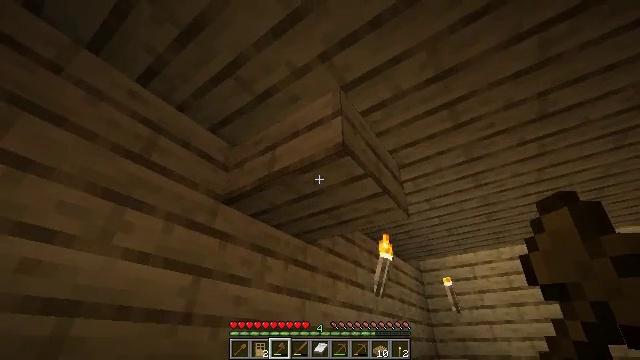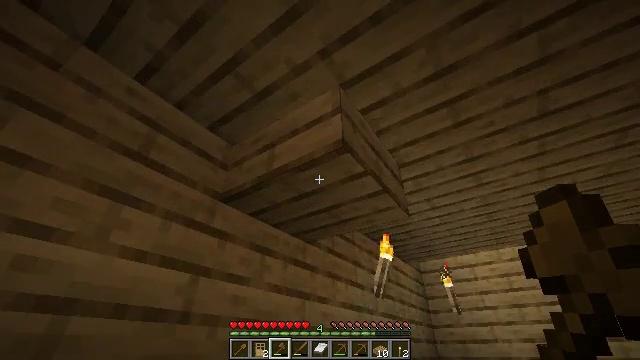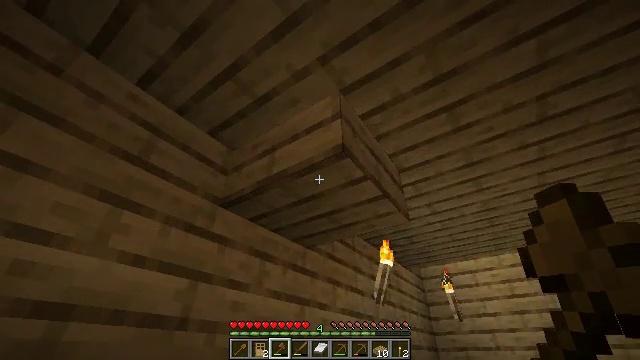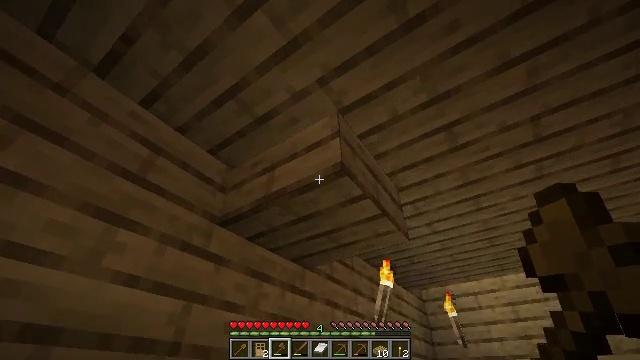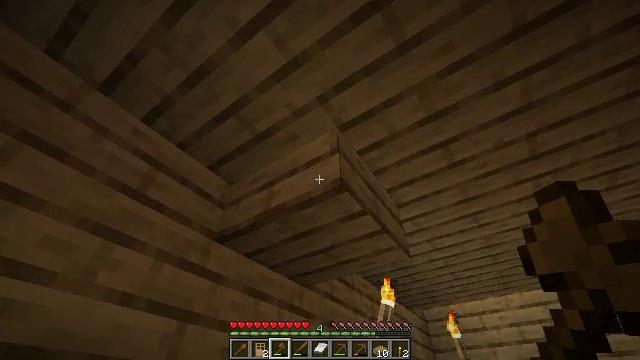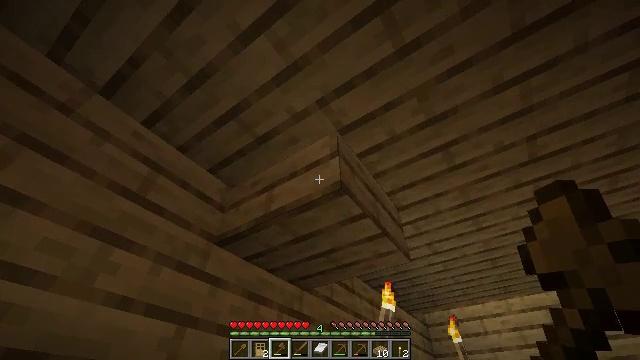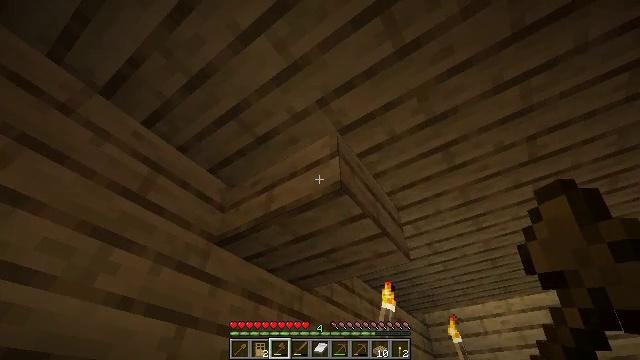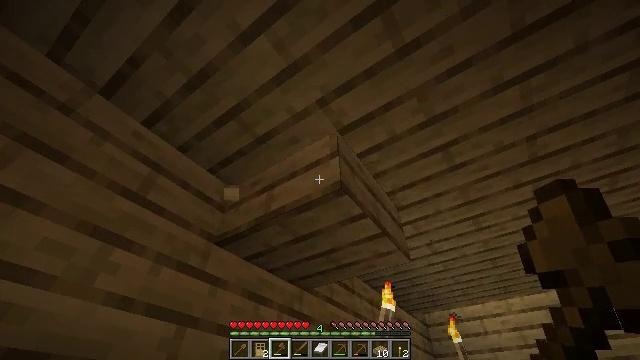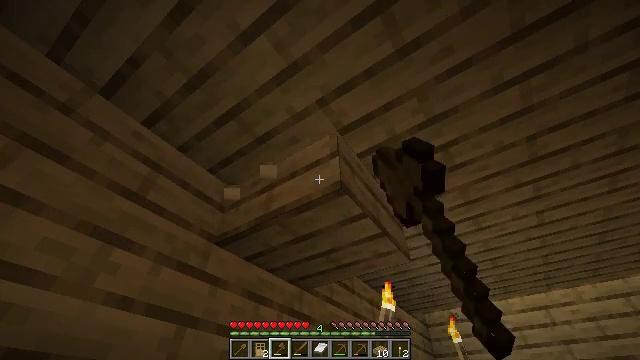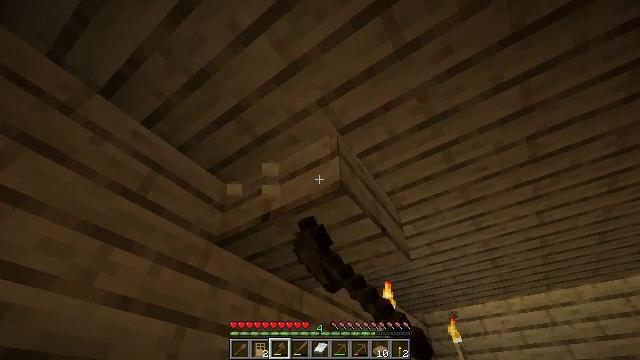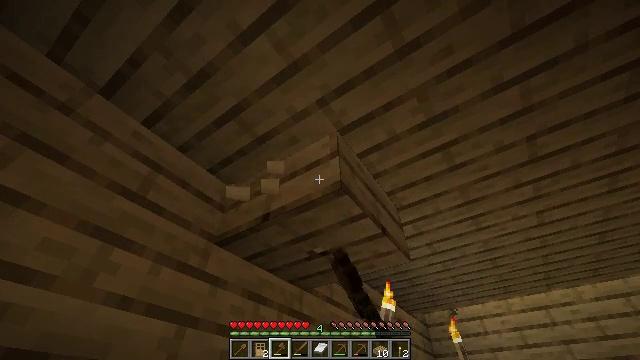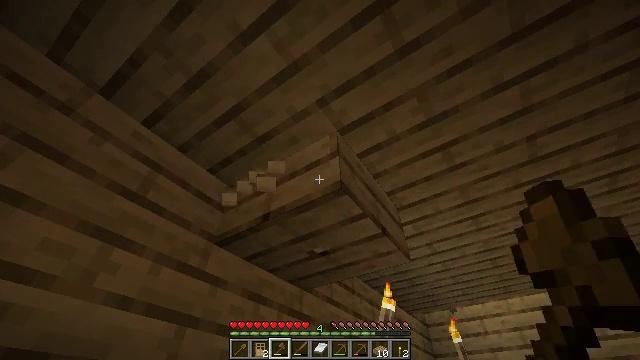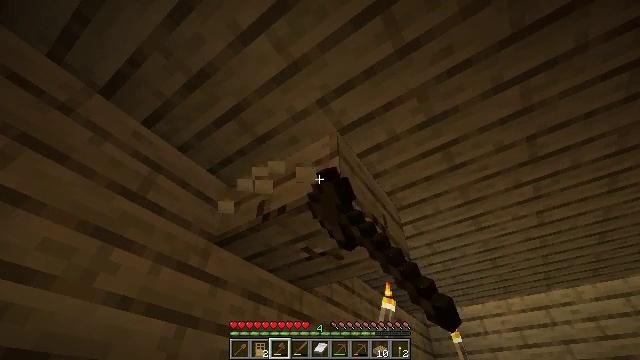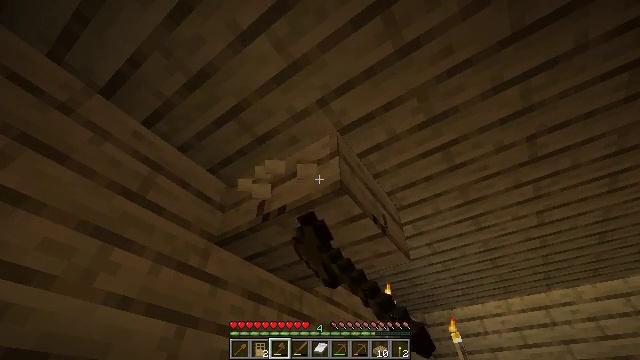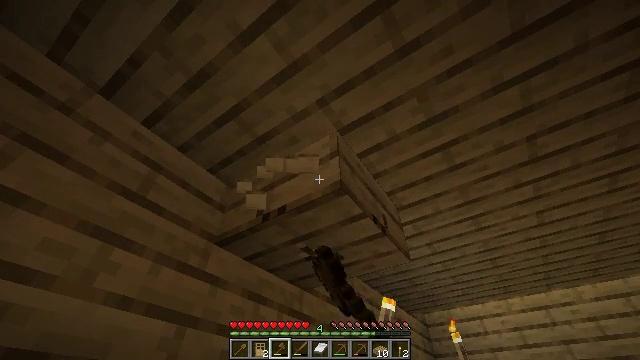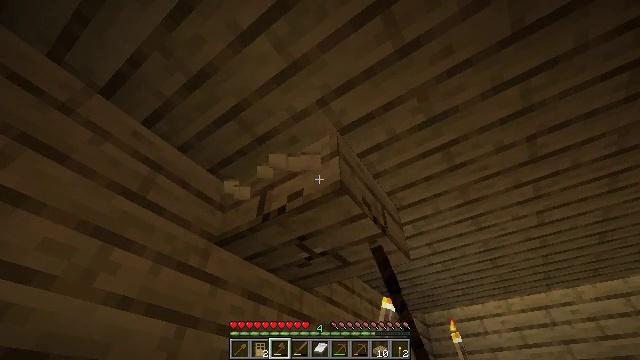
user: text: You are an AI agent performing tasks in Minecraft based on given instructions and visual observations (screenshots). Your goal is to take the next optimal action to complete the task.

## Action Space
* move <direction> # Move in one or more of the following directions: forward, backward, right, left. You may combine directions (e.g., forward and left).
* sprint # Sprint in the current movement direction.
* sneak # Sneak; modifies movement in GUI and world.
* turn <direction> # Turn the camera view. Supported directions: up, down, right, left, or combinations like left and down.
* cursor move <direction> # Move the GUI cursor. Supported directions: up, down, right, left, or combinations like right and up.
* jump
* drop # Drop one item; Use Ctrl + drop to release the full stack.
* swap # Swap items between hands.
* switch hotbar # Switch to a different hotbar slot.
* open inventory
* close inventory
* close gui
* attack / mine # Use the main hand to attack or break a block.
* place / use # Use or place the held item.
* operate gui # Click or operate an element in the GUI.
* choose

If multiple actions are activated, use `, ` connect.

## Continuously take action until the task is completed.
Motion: motion action
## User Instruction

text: Reclaim the oak slab from a structure.
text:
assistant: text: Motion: no_op
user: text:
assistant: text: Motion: turn up
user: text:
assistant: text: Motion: turn up
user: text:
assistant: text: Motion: turn up
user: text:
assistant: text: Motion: no_op
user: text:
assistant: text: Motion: no_op
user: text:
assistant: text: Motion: attack / mine
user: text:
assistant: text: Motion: attack / mine
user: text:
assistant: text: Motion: attack / mine
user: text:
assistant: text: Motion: attack / mine
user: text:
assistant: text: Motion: attack / mine
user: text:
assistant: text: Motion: attack / mine
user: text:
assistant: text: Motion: attack / mine
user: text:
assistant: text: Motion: attack / mine
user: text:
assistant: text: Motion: attack / mine
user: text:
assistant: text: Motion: attack / mine
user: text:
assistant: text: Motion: attack / mine
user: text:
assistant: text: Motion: attack / mine
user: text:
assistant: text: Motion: attack / mine
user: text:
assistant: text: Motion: attack / mine
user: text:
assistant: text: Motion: attack / mine
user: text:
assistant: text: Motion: attack / mine
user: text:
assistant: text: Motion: attack / mine
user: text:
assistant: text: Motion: attack / mine
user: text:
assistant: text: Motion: attack / mine
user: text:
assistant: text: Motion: attack / mine
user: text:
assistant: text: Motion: attack / mine
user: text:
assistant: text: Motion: attack / mine
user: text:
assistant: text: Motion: attack / mine
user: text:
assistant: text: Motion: attack / mine